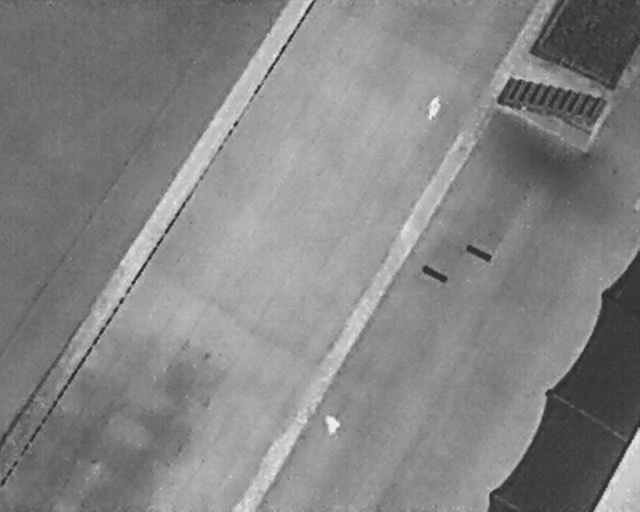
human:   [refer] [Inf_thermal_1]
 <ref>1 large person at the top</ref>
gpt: <box>[[65, 19, 69, 22, 17]]</box>

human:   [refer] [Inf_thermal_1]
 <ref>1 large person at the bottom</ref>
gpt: <box>[[49, 81, 53, 84, 2]]</box>